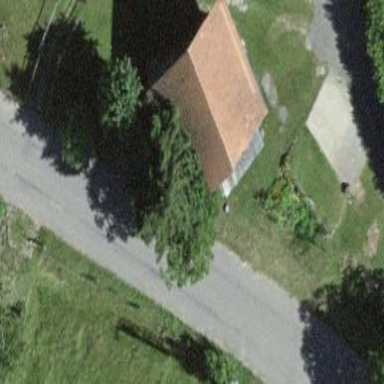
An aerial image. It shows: Barn.